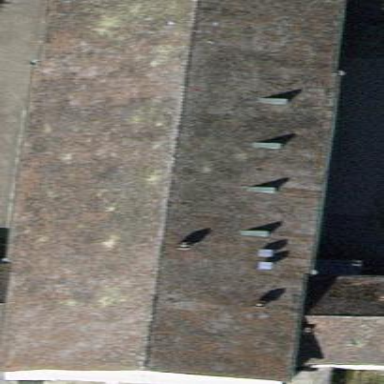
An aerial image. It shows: Hospital building with gabled roof.